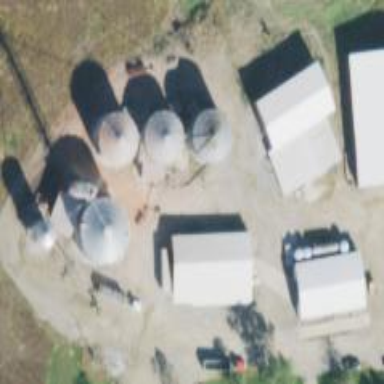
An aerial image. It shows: Silo.